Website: apple
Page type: customer-info-address
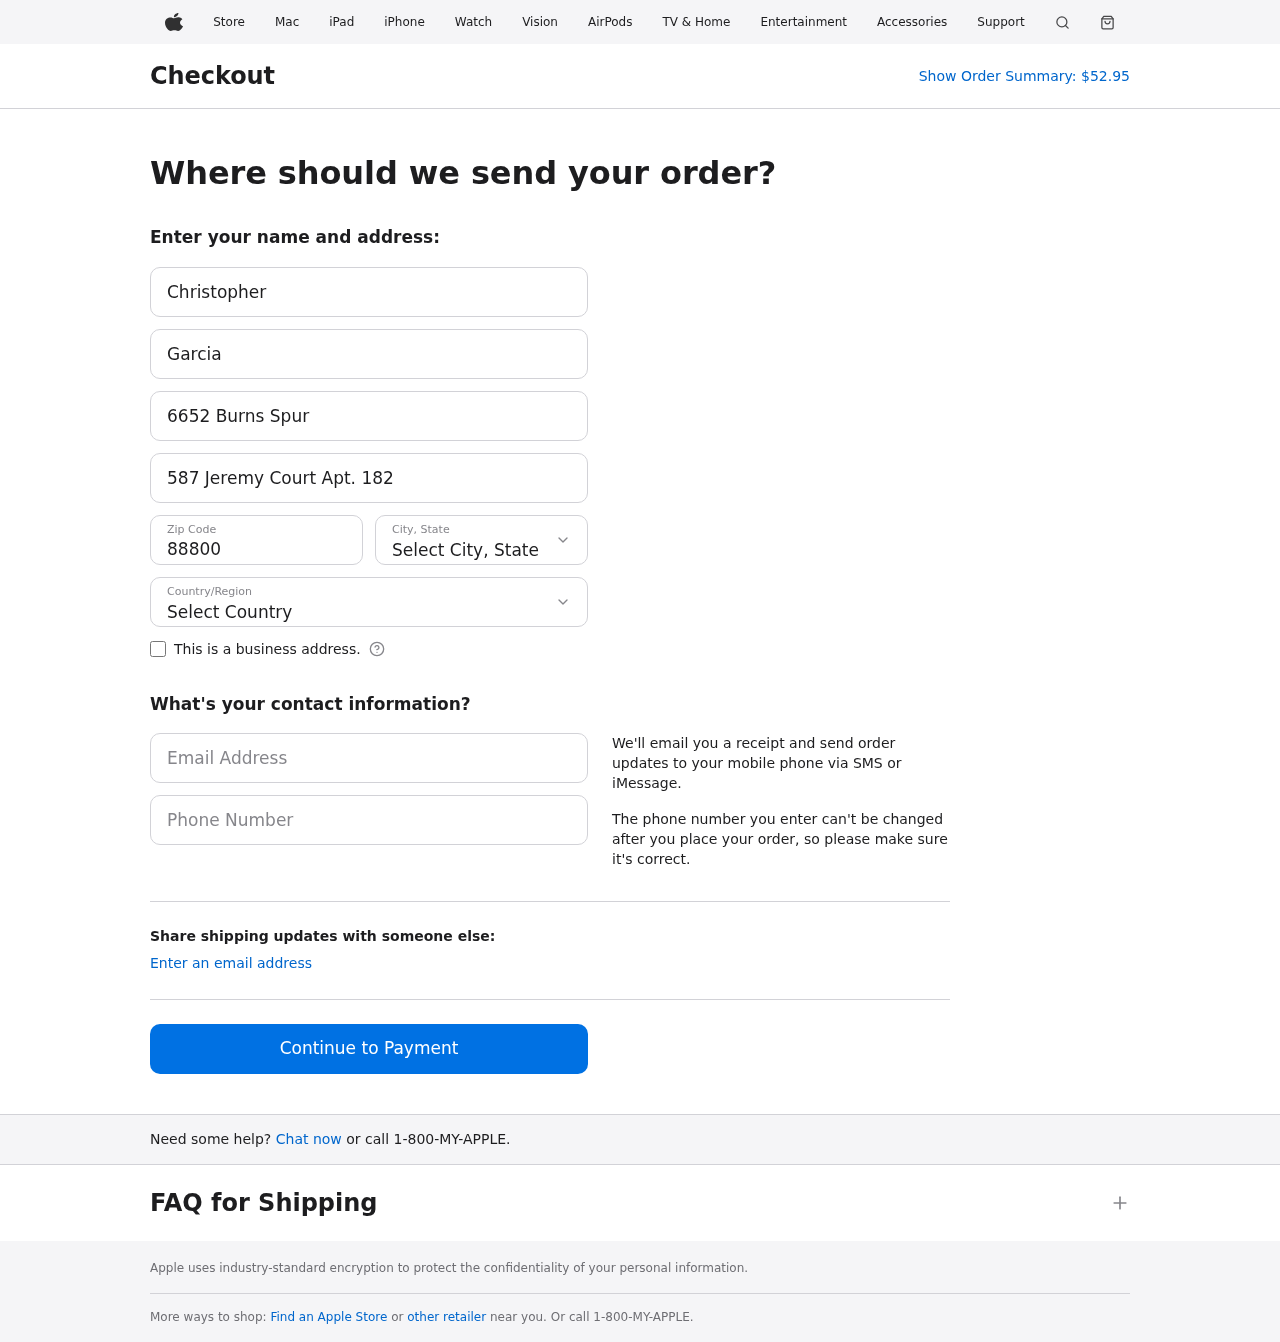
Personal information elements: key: PII_CITY_STATE
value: Carrollton, IN
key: PII_COUNTRY
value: United States
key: PII_EMAIL
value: christopher_garcia@yahoo.com
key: PII_FIRSTNAME
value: Christopher
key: PII_LASTNAME
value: Garcia
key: PII_PHONE
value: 2286114146
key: PII_POSTCODE
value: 88800
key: PII_STREET
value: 6652 Burns Spur
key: PII_STREET2
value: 587 Jeremy Court Apt. 182
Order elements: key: ORDER_TOTAL
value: $52.95